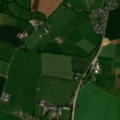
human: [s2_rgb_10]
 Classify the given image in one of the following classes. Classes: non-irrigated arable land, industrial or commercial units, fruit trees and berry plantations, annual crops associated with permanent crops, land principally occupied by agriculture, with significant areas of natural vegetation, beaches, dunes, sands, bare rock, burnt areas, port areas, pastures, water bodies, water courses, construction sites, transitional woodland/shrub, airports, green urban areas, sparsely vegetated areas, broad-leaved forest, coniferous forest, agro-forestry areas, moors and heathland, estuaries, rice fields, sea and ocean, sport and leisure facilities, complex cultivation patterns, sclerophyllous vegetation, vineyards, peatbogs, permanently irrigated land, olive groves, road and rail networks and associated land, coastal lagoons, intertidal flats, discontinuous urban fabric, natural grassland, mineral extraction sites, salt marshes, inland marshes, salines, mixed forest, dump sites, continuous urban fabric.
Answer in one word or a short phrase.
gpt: non-irrigated arable land, pastures